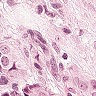
Metastatic tissue present: yes